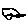
Label: car